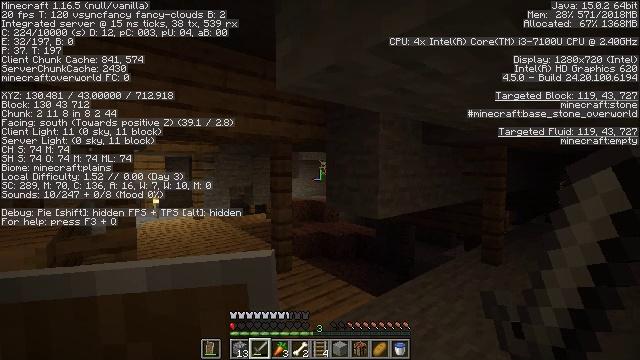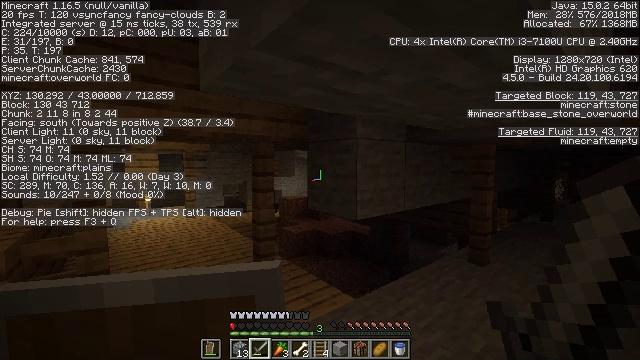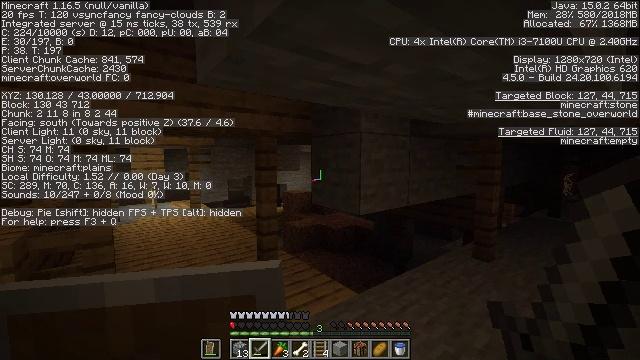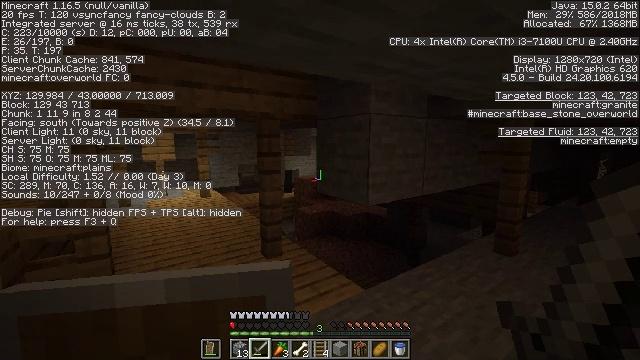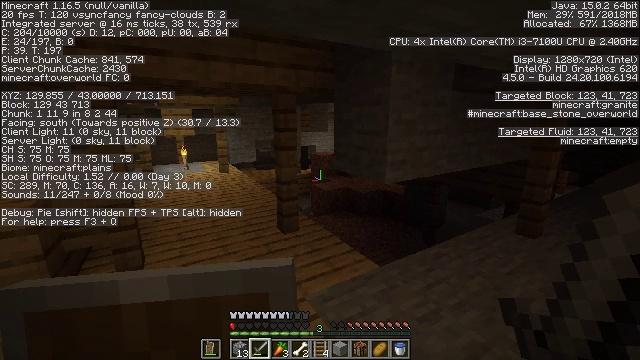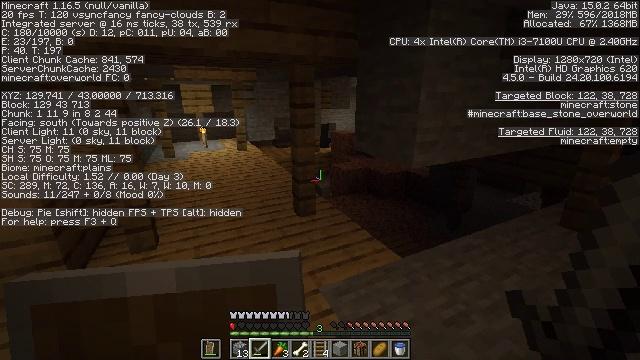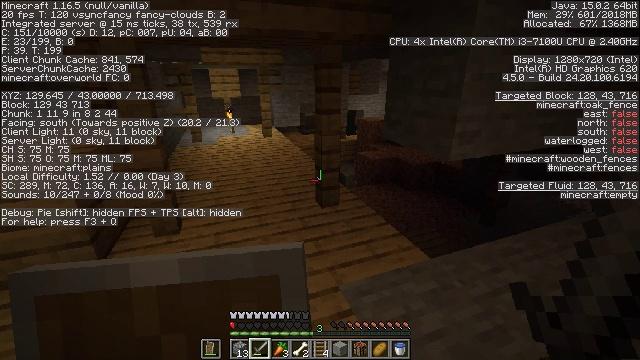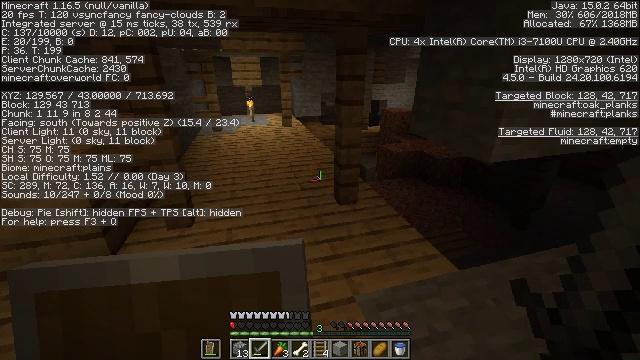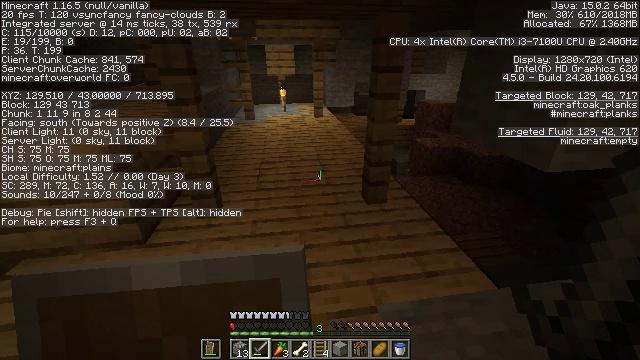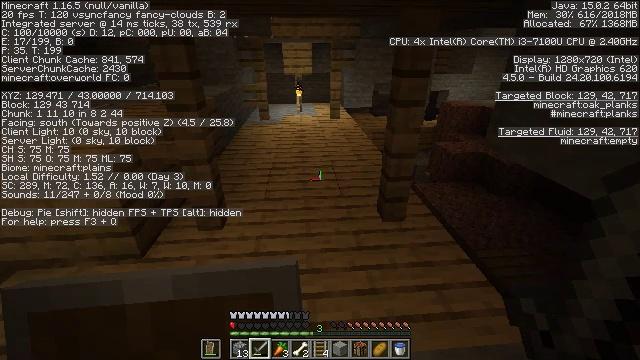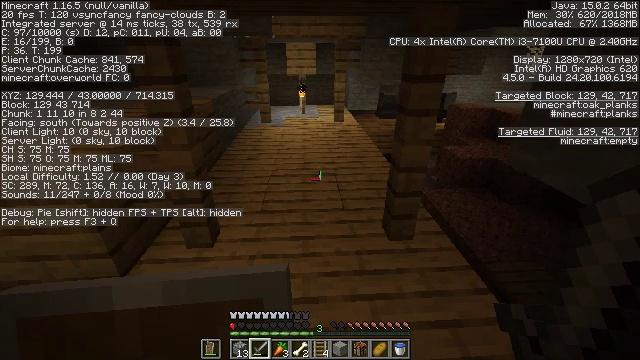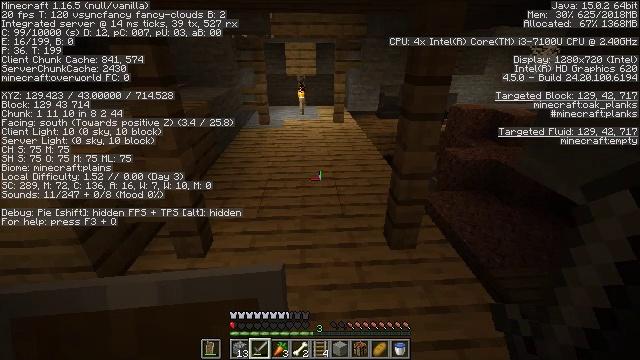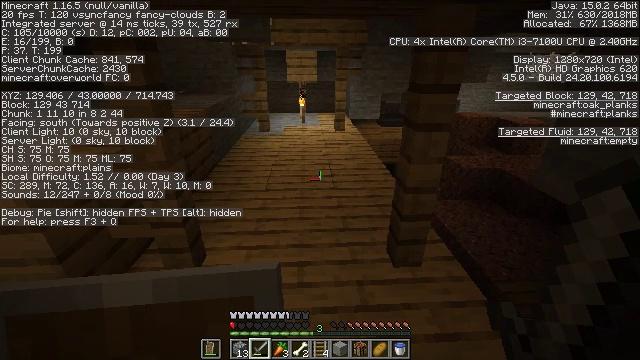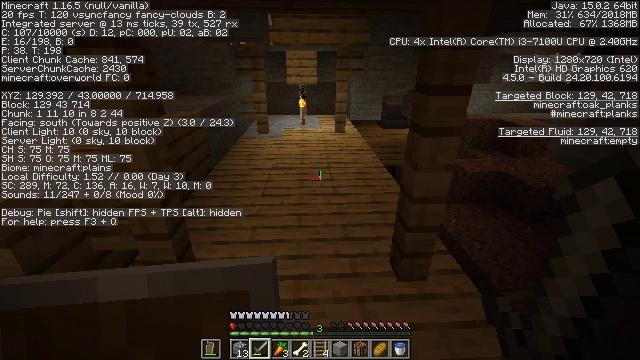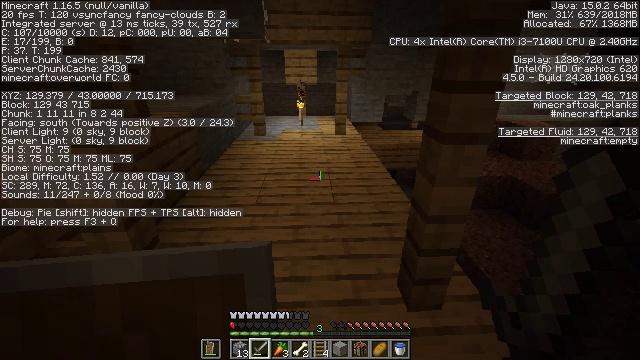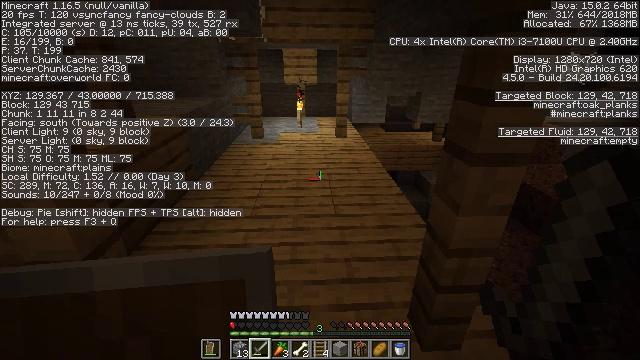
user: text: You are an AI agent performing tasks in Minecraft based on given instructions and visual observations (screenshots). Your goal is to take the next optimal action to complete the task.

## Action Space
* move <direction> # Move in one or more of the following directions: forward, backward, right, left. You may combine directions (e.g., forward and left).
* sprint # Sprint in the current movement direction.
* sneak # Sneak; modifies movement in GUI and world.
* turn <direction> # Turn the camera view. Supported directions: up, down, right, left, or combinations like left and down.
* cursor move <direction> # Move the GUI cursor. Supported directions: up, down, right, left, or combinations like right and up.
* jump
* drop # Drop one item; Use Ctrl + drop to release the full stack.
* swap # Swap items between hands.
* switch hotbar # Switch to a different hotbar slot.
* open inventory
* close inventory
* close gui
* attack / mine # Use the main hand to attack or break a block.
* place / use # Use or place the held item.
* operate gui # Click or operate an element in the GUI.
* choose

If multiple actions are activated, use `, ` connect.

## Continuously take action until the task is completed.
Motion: motion action
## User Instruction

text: Mine the cobweb to clear the path.
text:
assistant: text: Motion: move forward and move right
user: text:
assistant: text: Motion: move forward, turn left and down
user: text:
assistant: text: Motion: move forward, turn left and down
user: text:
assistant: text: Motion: move forward, turn left and down
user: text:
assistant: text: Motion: move forward, turn left and down
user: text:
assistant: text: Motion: move forward, turn left and down
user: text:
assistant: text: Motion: move forward, turn left and down
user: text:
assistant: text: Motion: move forward, turn left and down
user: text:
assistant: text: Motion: move forward, turn left
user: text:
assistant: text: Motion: move forward, turn left
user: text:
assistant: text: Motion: move forward
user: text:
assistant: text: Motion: move forward, turn up
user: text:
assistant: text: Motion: move forward
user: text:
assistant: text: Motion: move forward
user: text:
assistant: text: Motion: move forward
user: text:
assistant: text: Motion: move forward
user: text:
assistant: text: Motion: move forward
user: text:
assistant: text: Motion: move forward
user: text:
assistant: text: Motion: move forward
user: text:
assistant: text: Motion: move forward
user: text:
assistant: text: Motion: move forward
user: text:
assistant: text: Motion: move forward, turn up
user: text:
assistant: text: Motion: move forward, turn right and up
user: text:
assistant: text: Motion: move forward, turn right and up
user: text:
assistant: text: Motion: move forward
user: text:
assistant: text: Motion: move forward
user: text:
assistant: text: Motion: move forward
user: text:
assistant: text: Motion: move forward, turn right and down
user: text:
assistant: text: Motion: move forward, turn right and down
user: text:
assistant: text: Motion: move forward, turn right and down